Interaction volume radius: 5 \u00c5
Interaction volume height: 35 \u00c5
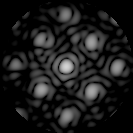
Disorder parameter: 0.2349